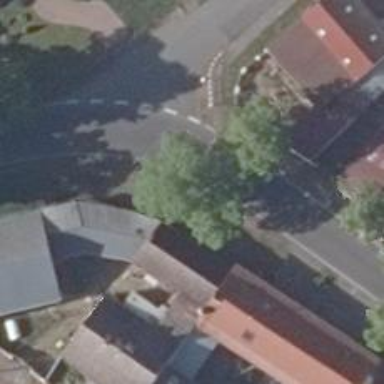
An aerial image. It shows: Tertiary road with asphalt surface.